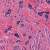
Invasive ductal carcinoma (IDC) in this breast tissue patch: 1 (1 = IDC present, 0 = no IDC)